Question: I do not understand this Java behavior. I have two classes:
'''
class C1 {
public void m1(double num) {
System.out.println("Inside C1.m1(): " + num);
}
}
class C2 extends C1 {
public void m1(int num) {
System.out.println("Inside C2.m1(): " + num);
}
}
'''
And it is my main:
'''
public class Main {
public static void main(String[] args) {
C1 c = new C2();
c.m1(10);
}
}
'''
And the result was:
'''
Inside C1.m1(): 10.0
'''
When I expected:
'''
Inside C2.m1(): 10
'''
Also when I try to complete the code syntax, I found this:

Where is the other m1 of C2 class?
I also check the bytecode of my Main.class and I saw this:
'''
Compiled from "Main.java"
public class com.company.Main {
public com.company.Main();
Code:
0: aload_0
1: invokespecial #1 // Method java/lang/Object."<init>":()V
4: return
public static void main(java.lang.String[]);
Code:
0: new #2 // class com/company/C2
3: dup
4: invokespecial #3 // Method com/company/C2."<init>":()V
7: astore_1
8: aload_1
9: ldc2_w #4 // double 10.0d
12: invokevirtual #6 // Method com/company/C1.m1:(D)V
15: return
}
'''
The bytecode tell me that it will invoke the C1.m1 (D)V (line 12).
Why the method of C1? I am trying to understand this behavior.
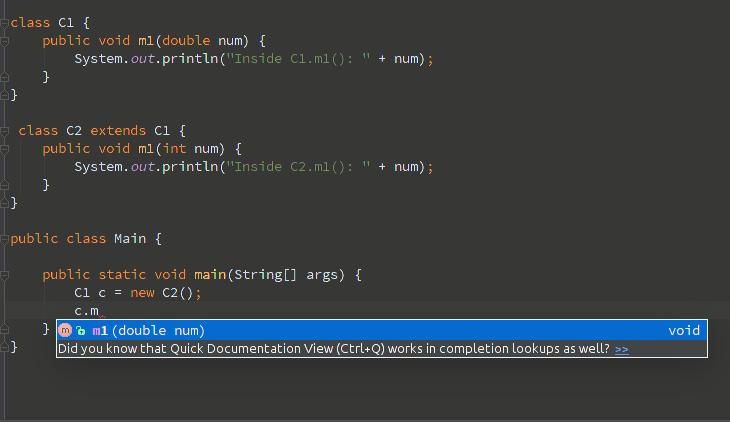
Answer: Your two methods named 'm1' do not have the same signature; the one in the superclass takes a 'double', and the one in the subclass takes an 'int'. This means that the compiler will select the method signature to call based on the compile-time type of your variable, which is 'C1', and will call 'm1(double)'. Since at runtime the class 'C2' doesn't have an overriding version of 'm1(double)', the version from 'C1' is invoked.
The rule is that method are computed at compile time based on compile-time types; method calls are at runtime based on matching signatures.